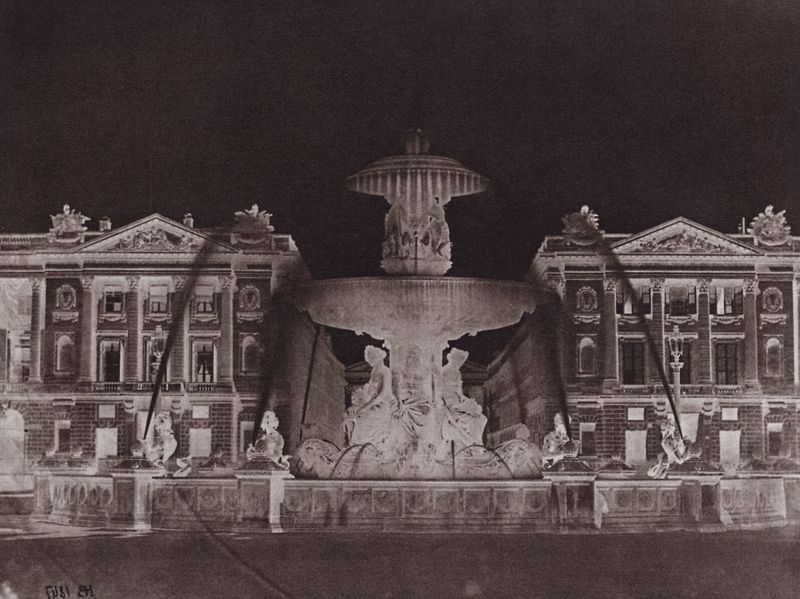
Titel: Springbrunnen auf dem Place de la Concorde
Künstler: Hippolyte Bayard
Schlagwörter: dunkel, flügel, himmel, schatten, wasser, weiß, dreieck, frauen, stadt, braun, fenster, frankreich, frau, grau, laterne, laternen, licht, nacht, paris, schwarz, straße, säule, säulen, tür, anlage, dach, gebäude, haus, schloss, tuch, zaun, alt, architektur, barock, schale, sockel, stein, felder, häuser, brüstung, rauch, figur, brunnen, kreis, rund, engel, skulptur, springbrunnen, ansicht, fassade, fassaden, zwei, giebel, ziegel, graphik, backstein, hof, platz, pilaster, rand, figuren, treppe, symmetrie, stil, bronze, plastik, foto, fotografie, photographie, fugen, antike, münchen, palast, palazzo, strahlen, symmetrisch, torso, schle, becken, schwarzweiß, kopie, rom, photo, spritzen, negativ, skulpturen, risalit, statuen, florenz, historismus, etagen, fontaine, fontäne, wasserfontäne, kasetten, büsten, statuetten, stockwerke, brunnenrand, aufnahme, bau, brunne, kaskaden, eau, allégorie, klassizistisch, historisch, bauwerk, tympanon, etage, bauwerke, tympanen, giebelfelder, architecture, colonnes, schwrz, paläste, classique, universität, chateau, ballustraden, brummen, speien, sculpture, fontänen, dia, neptun, brunnenfigur, dreiflügelig, brunnenbecken, brunnenschale, positiv, place de la concorde, arhcitektur, fontana, glasplatte, skuplturen, klssizistisch, ftografie, unterbelichtet, wasserstrahlen, baludstrade, invertiert, klssisch, pilsater, risalithen, silberkollodium, speiend, bauwer, trevi, skupturen, place, gativ, fasssaden, ntersicht, schalenbrunnen, springbrunnne, springbrunnnen, sttauen, négatif, univerität, negativb, foto-negativ, fronton triangulaire